Field crop: maize
Growth stage: 2
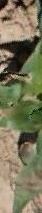
Species: maize